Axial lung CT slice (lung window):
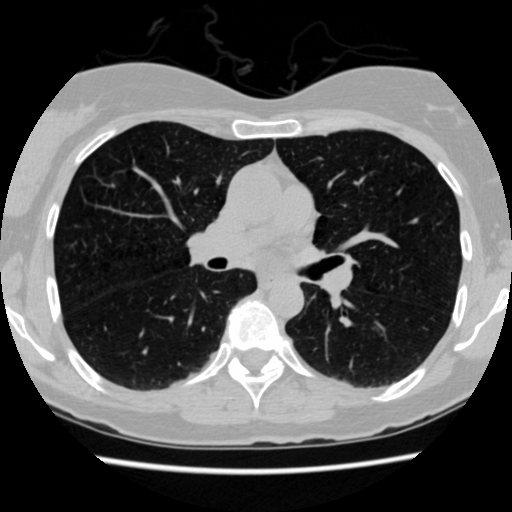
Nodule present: no